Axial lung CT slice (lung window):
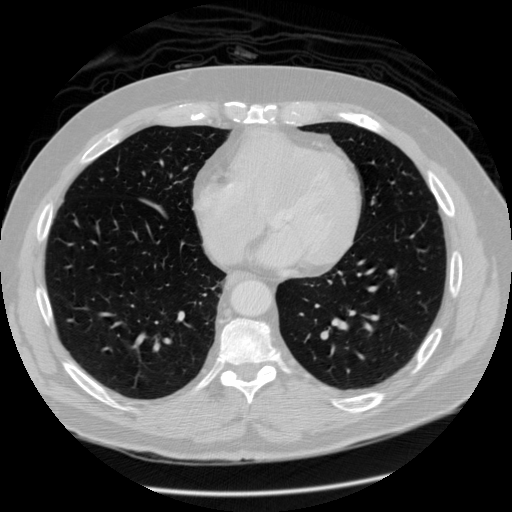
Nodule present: no